Interaction volume radius: 5 \u00c5
Interaction volume height: 15 \u00c5
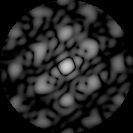
Disorder parameter: 0.4034